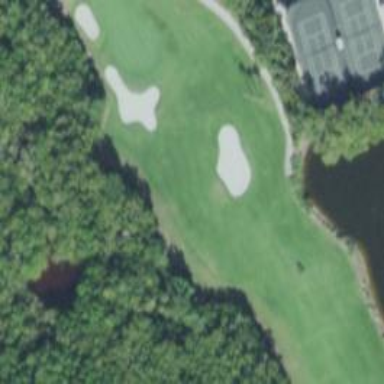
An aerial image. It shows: Golf hole.